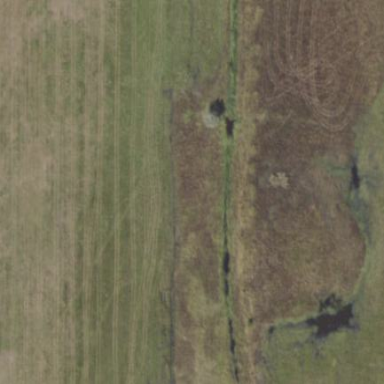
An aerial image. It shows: Marshy wetland area.